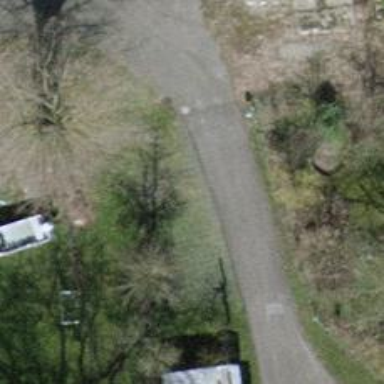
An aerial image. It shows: Residential road.